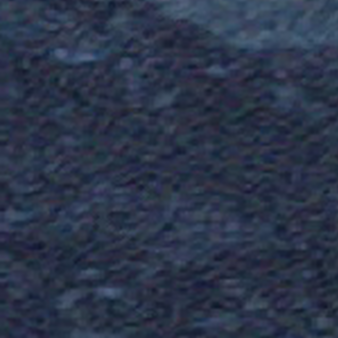
Label: other